Aerial crown-view tile of a tropical tree (Barro Colorado Island, Panama), acquired 20250217:
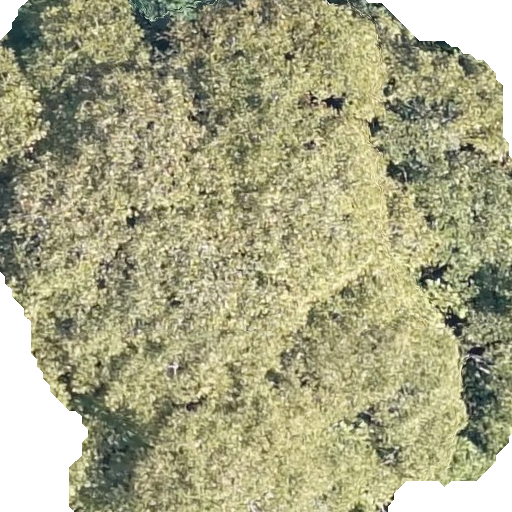
Species: Dipteryx oleifera
GBIF accepted scientific name: Dipteryx oleifera
Crown area: 394.401 m²